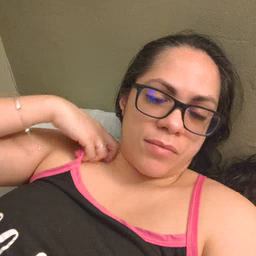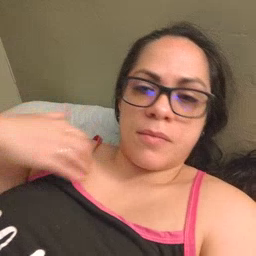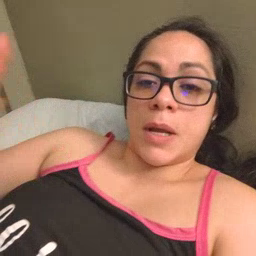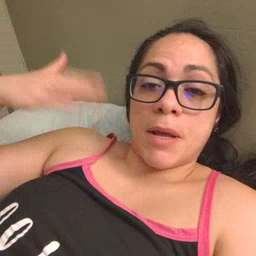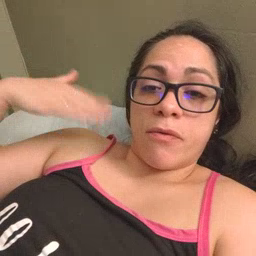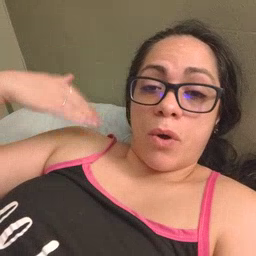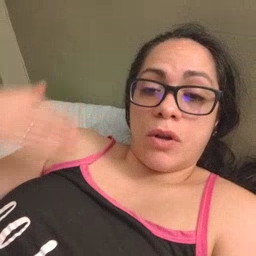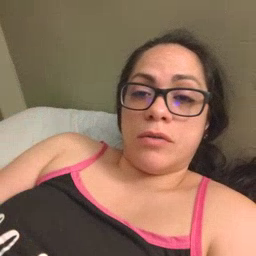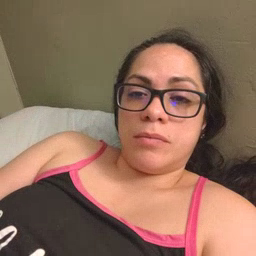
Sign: before